Question:
I have Database like this and want the return like :
'''
id_user : 5c348f8041dc5 have 2
id_user : 5cfc8a7d33a12 have 1
'''
How to do that or the name of the tutorial that I should look for?
Thanks.
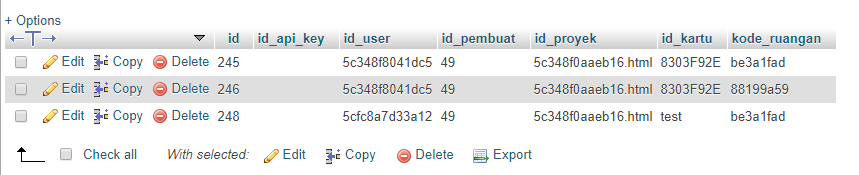
Answer: You are looking for a 'COUNT' and a 'group_by' statement.
<URL>
'''
function test() {
$this->load->database();
$this->db->select('id_user, COUNT(*) as total');
$this->db->from('test'); // replace 'test' with your database table
$this->db->group_by('id_user');
$q = $this->db->get();
if ($q->num_rows() == 0) {
show_error('no rows');
}
foreach ($q->result() as $item) {
echo "id_user: $item->id_user have $item->total <br>";
}
}
'''
Result:
<URL>